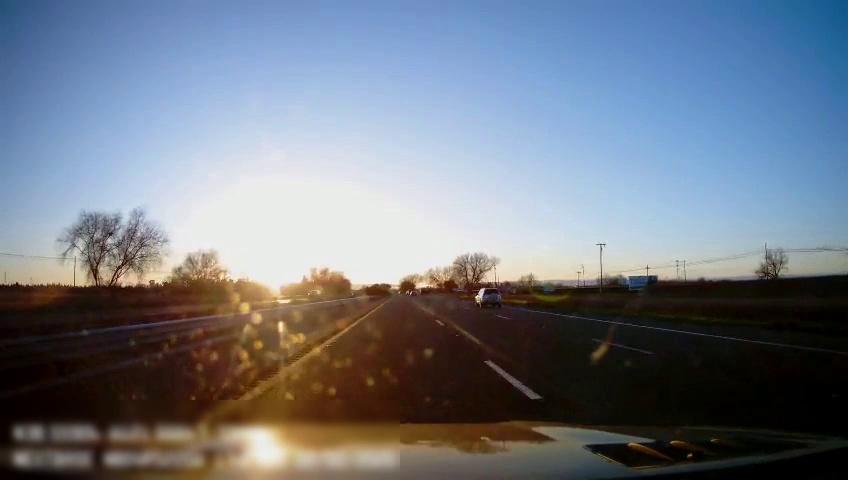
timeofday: Day
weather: Sunny
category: Drivable Space
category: Vehicles | SUV
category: Vehicles | SUV
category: Lanes | Alternate Lane
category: Lanes | Current Lane
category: Lanes | Current Lane
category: Lanes | Alternate Lane
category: Traffic | Signs